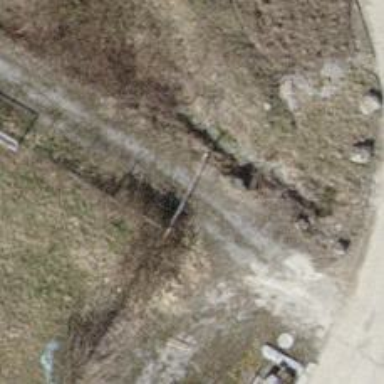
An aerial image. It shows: Lift gate barrier.